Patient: sex F, age 56
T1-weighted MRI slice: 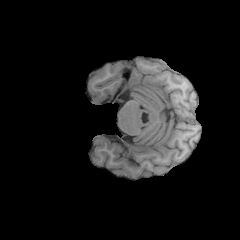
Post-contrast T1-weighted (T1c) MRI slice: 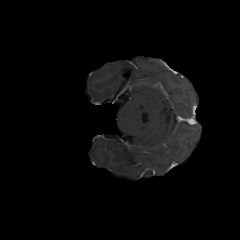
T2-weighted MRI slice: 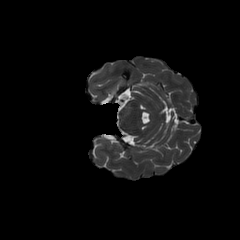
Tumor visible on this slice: no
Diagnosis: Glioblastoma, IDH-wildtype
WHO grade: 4